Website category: sports
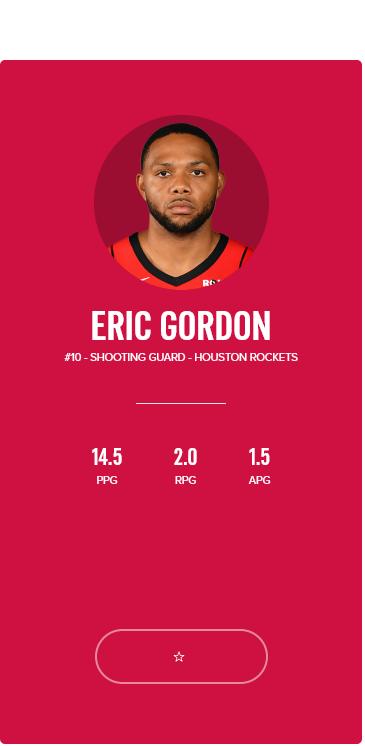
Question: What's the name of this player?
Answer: ERIC GORDON

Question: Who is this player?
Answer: ERIC GORDON

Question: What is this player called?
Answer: ERIC GORDON

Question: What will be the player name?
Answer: ERIC GORDON

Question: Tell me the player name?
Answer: ERIC GORDON

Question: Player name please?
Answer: ERIC GORDON

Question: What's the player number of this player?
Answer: #10

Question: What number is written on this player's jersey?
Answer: #10

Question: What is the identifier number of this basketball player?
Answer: #10

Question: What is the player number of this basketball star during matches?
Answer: #10

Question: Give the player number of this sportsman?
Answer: #10

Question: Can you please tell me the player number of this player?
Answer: #10

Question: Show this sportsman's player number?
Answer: #10

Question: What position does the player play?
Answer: SHOOTING GUARD

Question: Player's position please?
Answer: SHOOTING GUARD

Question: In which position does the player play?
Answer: SHOOTING GUARD

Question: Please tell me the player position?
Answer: SHOOTING GUARD

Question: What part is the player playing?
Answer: SHOOTING GUARD

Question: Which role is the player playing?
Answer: SHOOTING GUARD

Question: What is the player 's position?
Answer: SHOOTING GUARD

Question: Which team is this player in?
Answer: HOUSTON ROCKETS

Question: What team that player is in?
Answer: HOUSTON ROCKETS

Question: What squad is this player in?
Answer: HOUSTON ROCKETS

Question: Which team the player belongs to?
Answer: HOUSTON ROCKETS

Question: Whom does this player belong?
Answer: HOUSTON ROCKETS

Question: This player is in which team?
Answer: HOUSTON ROCKETS

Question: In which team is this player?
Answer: HOUSTON ROCKETS

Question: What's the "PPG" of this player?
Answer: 14.5

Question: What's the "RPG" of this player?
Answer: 2.0

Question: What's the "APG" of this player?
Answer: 1.5

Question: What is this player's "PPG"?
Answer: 14.5

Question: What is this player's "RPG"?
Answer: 2.0

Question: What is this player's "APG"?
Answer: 1.5

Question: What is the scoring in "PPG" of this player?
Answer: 14.5

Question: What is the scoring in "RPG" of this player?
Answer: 2.0

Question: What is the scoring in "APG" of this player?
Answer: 1.5

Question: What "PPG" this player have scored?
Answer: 14.5

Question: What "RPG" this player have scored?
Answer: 2.0

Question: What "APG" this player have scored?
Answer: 1.5

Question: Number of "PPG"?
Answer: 14.5

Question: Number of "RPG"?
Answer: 2.0

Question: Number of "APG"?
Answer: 1.5

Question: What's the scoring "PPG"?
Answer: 14.5

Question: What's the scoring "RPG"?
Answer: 2.0

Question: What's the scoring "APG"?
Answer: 1.5